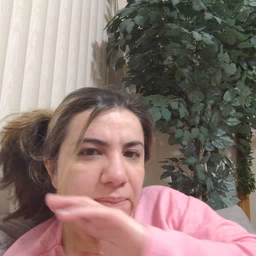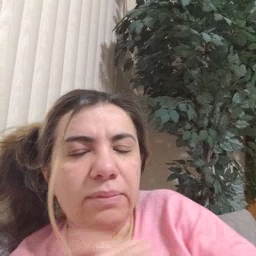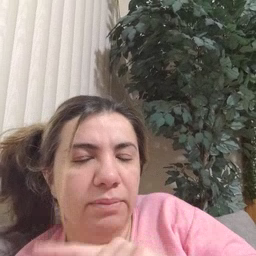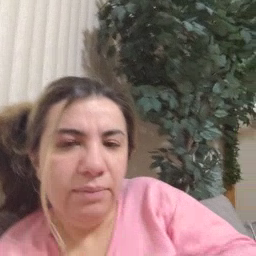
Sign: mouse